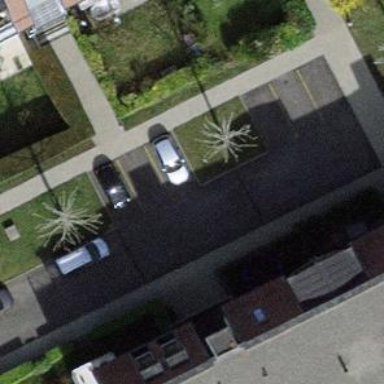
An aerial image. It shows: Garden surrounded by fence.